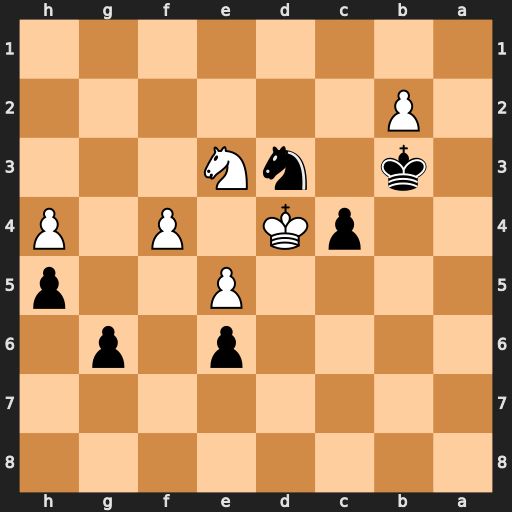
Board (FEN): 8/8/4p1p1/4P2p/2pK1P1P/1k1nN3/1P6/8
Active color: b
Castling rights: -
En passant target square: -
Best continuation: Nxb2 f5 gxf5